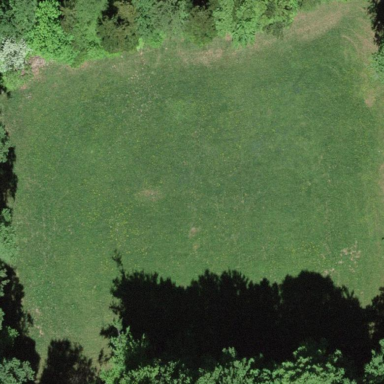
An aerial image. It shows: Beautiful meadow.